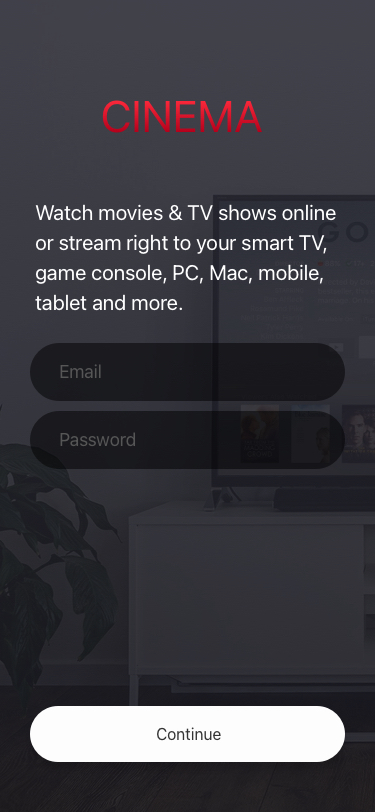
Text in this UI design:
Password
Email
CINEMA
Watch movies & TV shows online or stream right to your smart TV, game console, PC, Mac, mobile, tablet and more.
Continue